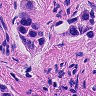
Metastatic tissue present: yes